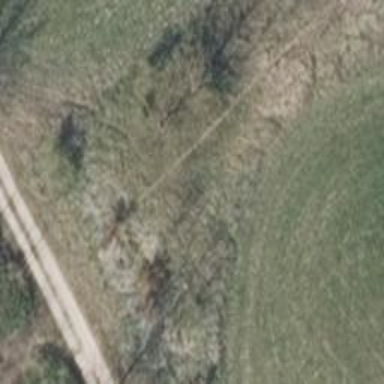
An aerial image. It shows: Row of trees in natural setting.